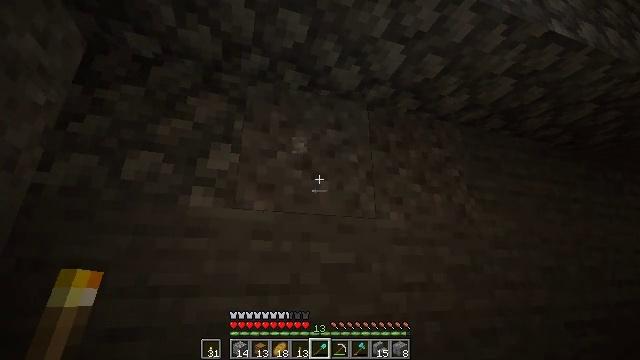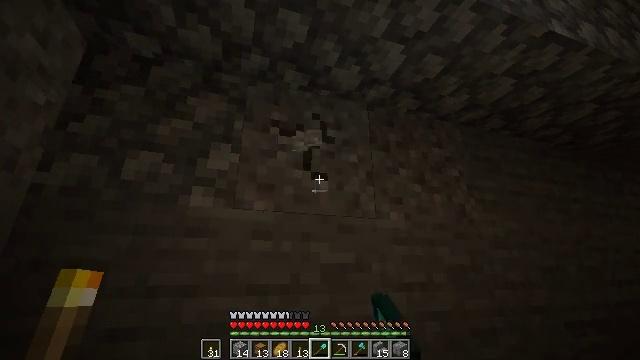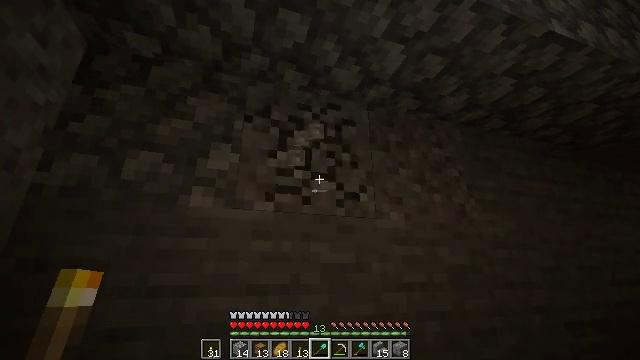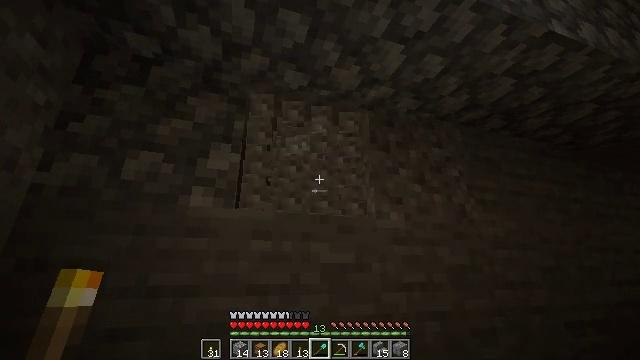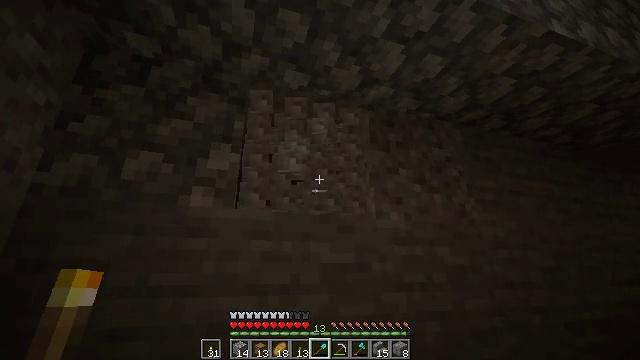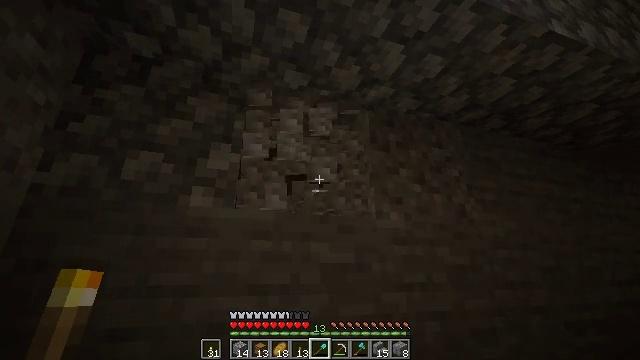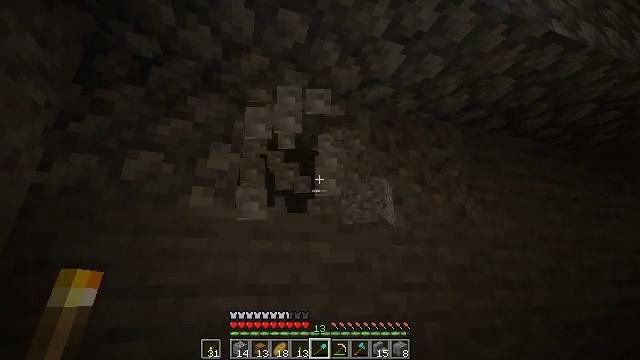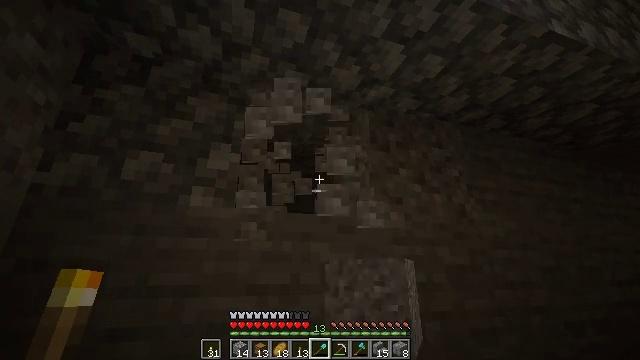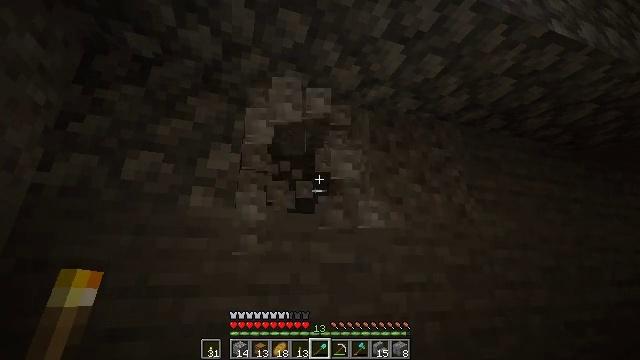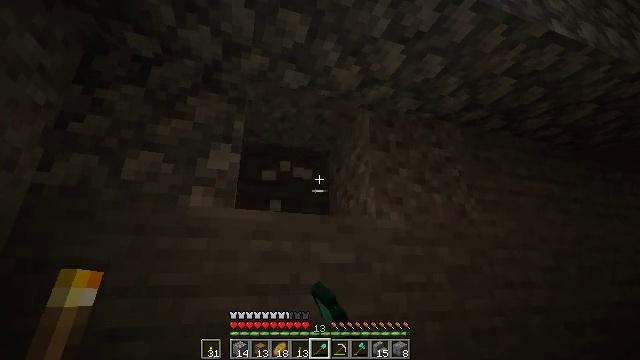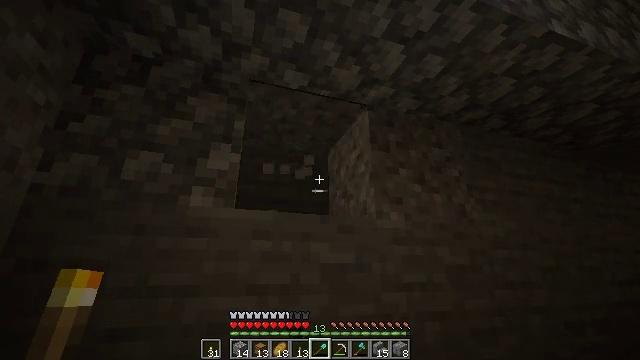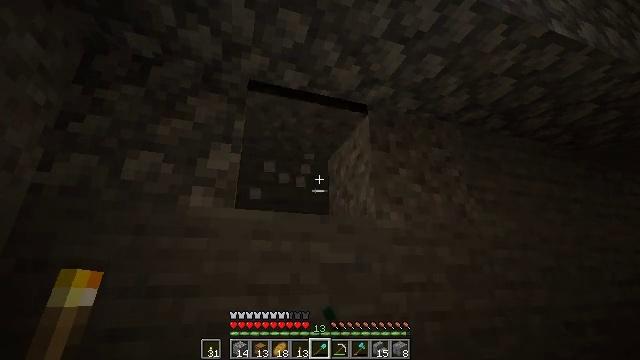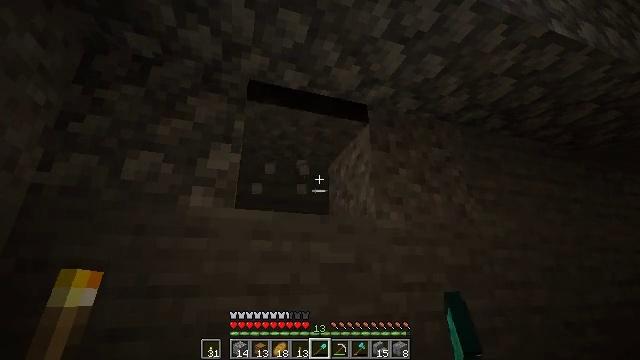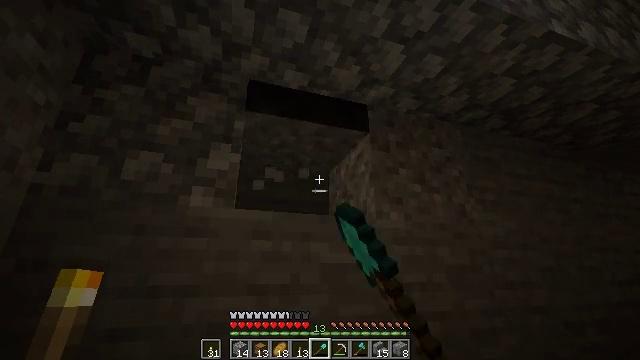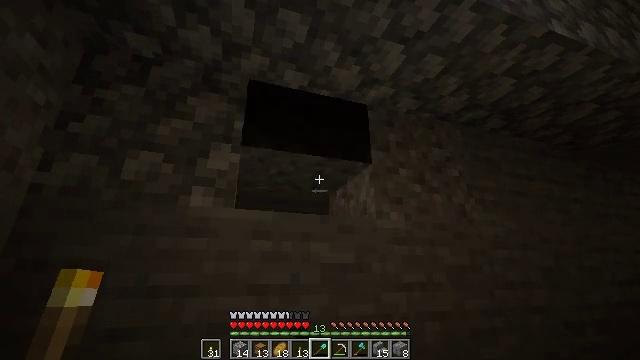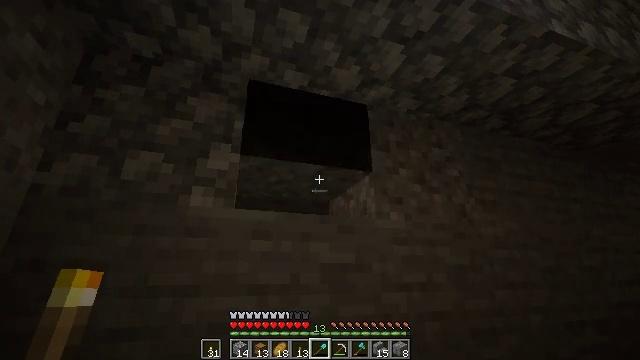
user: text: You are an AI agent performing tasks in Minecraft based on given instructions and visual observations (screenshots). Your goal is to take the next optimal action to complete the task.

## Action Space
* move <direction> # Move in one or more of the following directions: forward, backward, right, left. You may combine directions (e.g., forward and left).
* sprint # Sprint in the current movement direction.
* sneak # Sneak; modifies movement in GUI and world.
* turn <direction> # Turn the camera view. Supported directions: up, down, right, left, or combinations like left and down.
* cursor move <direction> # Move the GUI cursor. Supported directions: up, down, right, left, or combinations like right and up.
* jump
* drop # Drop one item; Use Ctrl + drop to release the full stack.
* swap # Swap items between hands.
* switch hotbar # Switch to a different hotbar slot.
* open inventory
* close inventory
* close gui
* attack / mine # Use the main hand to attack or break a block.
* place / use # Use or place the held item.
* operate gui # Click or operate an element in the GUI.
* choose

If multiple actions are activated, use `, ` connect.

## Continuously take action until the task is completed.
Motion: motion action
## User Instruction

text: Shovel up some gravel.
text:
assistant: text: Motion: attack / mine
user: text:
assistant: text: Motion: attack / mine
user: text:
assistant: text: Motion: attack / mine
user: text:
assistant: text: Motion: attack / mine
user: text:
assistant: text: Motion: attack / mine
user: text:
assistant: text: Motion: attack / mine
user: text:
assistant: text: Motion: attack / mine
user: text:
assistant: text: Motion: attack / mine
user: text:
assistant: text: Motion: attack / mine
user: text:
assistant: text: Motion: attack / mine
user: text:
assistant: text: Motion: attack / mine
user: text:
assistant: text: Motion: attack / mine
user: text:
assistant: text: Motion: attack / mine
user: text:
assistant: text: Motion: attack / mine
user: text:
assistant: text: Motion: attack / mine
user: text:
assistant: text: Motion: attack / mine
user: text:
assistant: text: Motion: attack / mine
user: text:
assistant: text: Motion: attack / mine
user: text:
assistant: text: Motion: attack / mine
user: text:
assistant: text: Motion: attack / mine
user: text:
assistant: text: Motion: attack / mine
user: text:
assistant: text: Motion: attack / mine
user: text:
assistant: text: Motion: attack / mine
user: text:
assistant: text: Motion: attack / mine
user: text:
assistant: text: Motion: attack / mine
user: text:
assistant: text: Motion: attack / mine
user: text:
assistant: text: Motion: attack / mine
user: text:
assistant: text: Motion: turn right and down, attack / mine
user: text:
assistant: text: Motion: turn right and down, attack / mine
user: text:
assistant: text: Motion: turn right, attack / mine